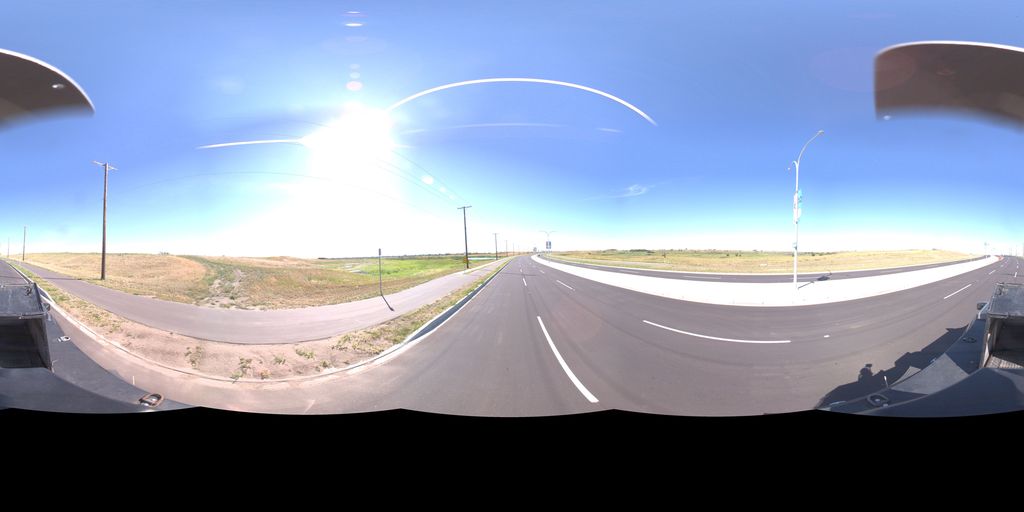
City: saskatoon